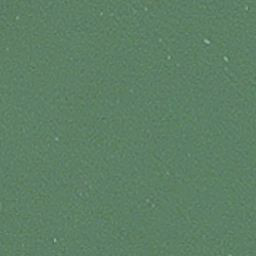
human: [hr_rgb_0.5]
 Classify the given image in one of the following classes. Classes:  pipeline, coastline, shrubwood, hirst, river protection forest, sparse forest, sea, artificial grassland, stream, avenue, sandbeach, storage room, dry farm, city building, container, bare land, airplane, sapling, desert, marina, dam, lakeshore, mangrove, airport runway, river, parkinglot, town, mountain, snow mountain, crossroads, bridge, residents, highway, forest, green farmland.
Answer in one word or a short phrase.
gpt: sea